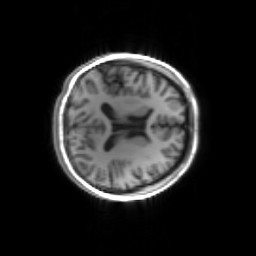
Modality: inplaneT1
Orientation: axial
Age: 22
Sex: female
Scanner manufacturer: siemens
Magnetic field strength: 3 T
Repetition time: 1.2 s
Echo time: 0.00251 s